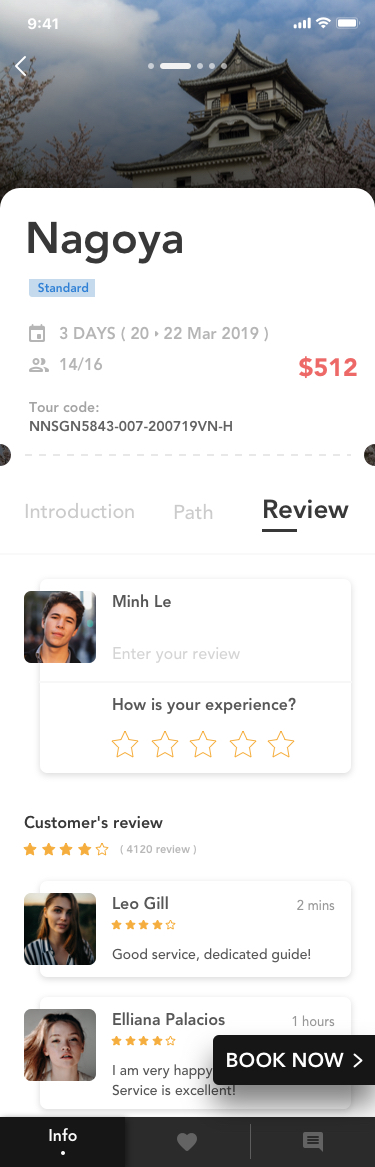
Text in this UI design:
$512
Nagoya
14/16
3 DAYS ( 20   22 Mar 2019 )
Tour code:
NNSGN5843-007-200719VN-H
Leo Gill
2 mins
Good service, dedicated guide!
Minh Le
How is your experience?
Enter your review
Pom Klementieff
3 days
Elliana Palacios
1 hours
I am very happy with this tour.
Service is excellent!
( 4120 review )
Customer's review
BOOK NOW